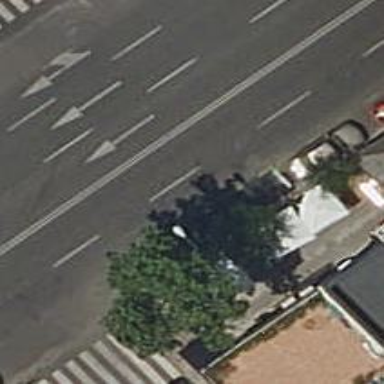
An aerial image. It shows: Motorcycle parking area.